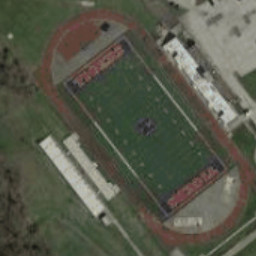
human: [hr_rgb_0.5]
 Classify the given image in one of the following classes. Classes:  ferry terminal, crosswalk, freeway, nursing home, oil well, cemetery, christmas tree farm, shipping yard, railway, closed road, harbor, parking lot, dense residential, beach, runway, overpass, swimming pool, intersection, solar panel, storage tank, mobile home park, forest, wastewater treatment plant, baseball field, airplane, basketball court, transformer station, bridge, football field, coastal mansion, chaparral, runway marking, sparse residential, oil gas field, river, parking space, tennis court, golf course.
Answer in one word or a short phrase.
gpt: football field